Question: Here's my situation. So far i know i can create resource dictionary to define custom styles such as tab control. And i'd like to use there styles in the main window. The problem is where to define events such as button click for buttons in styles? To say I want to do 'Visibility="Binding {Button A's click}"'?
'''
<Window x:Class="test_tabControl3.MainWindow"
xmlns="http://schemas.microsoft.com/winfx/2006/xaml/presentation"
xmlns:x="http://schemas.microsoft.com/winfx/2006/xaml"
Title="MainWindow" Height="350" Width="525">
<DockPanel LastChildFill="True">
<Grid DockPanel.Dock="Bottom">
<Grid.ColumnDefinitions>
<ColumnDefinition Width="Auto"/>
<ColumnDefinition Width="*"/>
</Grid.ColumnDefinitions>
<TextBlock Text="Zoom:"
VerticalAlignment="Center"
Margin="5"/>
<!-- Allows to zoom the TabControl (see the ScaleTransform defined on the TC) -->
<Slider x:Name="uiScaleSlider"
Grid.Column="1"
ToolTip="Drag the slider to change the zoom-level ..."
SmallChange="0.1"
LargeChange="1"
Minimum="1"
Maximum="10"
Value="2"
Margin="5"/>
</Grid>
<Grid x:Name="Layer1" Visibility="Binding {Button A's click}">
<TabControl x:Name="tc" Margin="5" SelectedIndex="0" Style="{StaticResource FirstTab}" Visibility="Visible">
<TabControl.LayoutTransform>
<!-- Allows to zoom the control's content using the slider -->
<ScaleTransform CenterX="0"
CenterY="0"
ScaleX="{Binding ElementName=uiScaleSlider,Path=Value}"
ScaleY="{Binding ElementName=uiScaleSlider,Path=Value}"/>
</TabControl.LayoutTransform>
<TabItem Header="Tab 1" Style="{StaticResource FirstTabItem}">
<Canvas Background="AliceBlue"/>
</TabItem>
<TabItem Header="Tab 2" Style="{StaticResource FirstTabItem}">
<Canvas Background="Lavender"/>
</TabItem>
<TabItem Header="Tab 3" IsEnabled="False" Style="{StaticResource FirstTabItem}"
ToolTip="I'm disabled.">
<Canvas Background="PaleGreen"/>
</TabItem>
</TabControl>
</Grid>
</DockPanel>
</Window>
'''

The TabControl is defined in a resource dictionary
'''
<Style TargetType="{x:Type TabControl}" x:Key="FirstTab">
<Setter Property="SnapsToDevicePixels" Value="true"/>
<Setter Property="Template">
<Setter.Value>
<ControlTemplate TargetType="TabControl">
<Grid>
<Grid.RowDefinitions>
<RowDefinition Height="Auto"/>
<RowDefinition Height="*"/>
</Grid.RowDefinitions>
<Grid>
<Grid.ColumnDefinitions>
<ColumnDefinition Width="*"></ColumnDefinition>
<ColumnDefinition Width="Auto"></ColumnDefinition>
</Grid.ColumnDefinitions>
<Border Background="AliceBlue"
Padding="{StaticResource TabItemPanel_Padding}">
<!-- This is the area in which TabItems (the strips) will be drawn. -->
<TabPanel IsItemsHost="True"/>
</Border>
<Button Grid.Column="1">A</Button>
</Grid>
<Border BorderThickness="1,0,1,1"
....
'''
Some more questions about Style Templates.
I know I need to define 'ContentPresenter ContentSource' to render the property in templates.
Below I have two styles first for TabControl and second for Tabitem.
In the TabItem style,i have 'ContentSource="Header"'under which 'Header' is a property of tabItem, while In the TabControl style 'ContentSource="SelectedContent"'. So i wanna know why it can not be 'ContentSource="Content"' under which 'Content' is a property of tabItem defined in tabItem control.
'''
<Style TargetType="{x:Type TabControl}">
<Setter Property="Template">
....
<ContentPresenter ContentSource="SelectedContent" Margin="0"/>
</Setter>
</Style>
<Style TargetType="{x:Type TabItem}" >
<Setter Property="Header"
Value="{Binding Header}" />
<Setter Property="Content"
Value="{Binding Content}" />
<Setter Property="Template">
<Setter.Value>
<ControlTemplate TargetType="TabItem">
<Grid Height="35" VerticalAlignment="Bottom">
<Border Name="Border"
Background="{StaticResource TabItem_BackgroundBrush_Unselected}"
BorderBrush="{StaticResource TabItem_BorderBrush_Selected}"
Margin="{StaticResource TabItemMargin_Base}"
BorderThickness="2,1,1,0"
CornerRadius="3,3,0,0"
>
<Grid>
<Grid.ColumnDefinitions>
<!-- Text / TabItem's Caption -->
<ColumnDefinition/>
<!-- Close button -->
<ColumnDefinition/>
</Grid.ColumnDefinitions>
<ContentPresenter x:Name="ContentSite"
VerticalAlignment="Center"
HorizontalAlignment="Center"
ContentSource="Header"
Margin="7,2,12,2"
RecognizesAccessKey="True">
</ContentPresenter>
'''
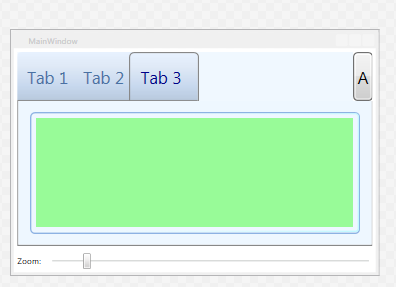
Answer: here is a complete example for how to use commands, also this example demonstrates how to use view model to populate the tab controls too.
this will give you a start on building mvvm based applications
xaml
'''
<Grid xmlns:l="clr-namespace:CSharpWPF">
<Grid.DataContext>
<l:ViewModel />
</Grid.DataContext>
<TabControl ItemsSource="{Binding TabItems}"
SelectedItem="{Binding CurrentItem}"
x:Name="tabControl">
<TabControl.Resources>
<Style TargetType="TabItem">
<Setter Property="Header"
Value="{Binding Header}" />
<Setter Property="Content"
Value="{Binding Content}" />
</Style>
</TabControl.Resources>
</TabControl>
<Button Content="X"
IsEnabled="{Binding HasItems,ElementName=tabControl}"
Command="{Binding CloseTab}"
CommandParameter="{Binding SelectedItem,ElementName=tabControl}"
HorizontalAlignment="Right"
VerticalAlignment="Top" />
</Grid>
'''
I keep the example small, you may however apply any style you want, all you need is to locate the appropriate binding path.
code
'''
using System;
using System.Collections.ObjectModel;
using System.ComponentModel;
using System.Windows.Input;
namespace CSharpWPF
{
class ViewModel : INotifyPropertyChanged
{
public ViewModel()
{
TabItems = new ObservableCollection<TabData>();
//dummy data
TabItems.Add(new TabData() { Header = "Tab 1", Content = "Tab content 1" });
TabItems.Add(new TabData() { Header = "Tab 2", Content = "Tab content 2" });
TabItems.Add(new TabData() { Header = "Tab 3", Content = "Tab content 3" });
TabItems.Add(new TabData() { Header = "Tab 4", Content = "Tab content 4" });
TabItems.Add(new TabData() { Header = "Tab 5", Content = "Tab content 5" });
CurrentItem = TabItems[3];
CloseTab = new SimpleCommand(OnCloseTab);
}
public ObservableCollection<TabData> TabItems { get; private set; }
private TabData _currentItem;
public TabData CurrentItem
{
get { return _currentItem; }
set { _currentItem = value; }
}
public ICommand CloseTab { get; private set; }
private void OnCloseTab(object obj)
{
TabData tab = obj as TabData;
if (tab != null && TabItems.Contains(tab))
{
TabItems.Remove(tab);
}
}
public event PropertyChangedEventHandler PropertyChanged;
private void RaisePropertyChanged(string propertyName)
{
PropertyChangedEventHandler handler = PropertyChanged;
if (handler != null)
handler(this, new PropertyChangedEventArgs(propertyName));
}
}
class TabData
{
public string Header { get; set; }
public object Content { get; set; }
}
class SimpleCommand : ICommand
{
Action<object> action;
public SimpleCommand(Action<object> action)
{
this.action = action;
}
public bool CanExecute(object parameter)
{
return true;
}
public event EventHandler CanExecuteChanged;
public void Execute(object parameter)
{
action(parameter);
}
}
}
'''
give this a try in a new test project and share your feedback
---
after looking at the sample you've sent I must say that you've done a nice job. you are almost there, you just missed a trivial thing
the command on the button is working in the example code because the button's DataContext is same where the command is located, but when you place the button on the tab itself the data context is changed to the TabData which does not have that command
so you need to find the appropriate datacontext which is on the tabitem's parent tab control, you can use RelativeSource with FindAncestor to find the appropriate control and bind to the DataContext's CloseTab property which is the desired command
example
'''
Command="{Binding DataContext.CloseTab,RelativeSource={RelativeSource FindAncestor,AncestorType=TabControl}}"
'''
also to figure out this kind of issue keep an eye on the Output window, I found this when I debug your code
> System.Windows.Data Error: 40 : BindingExpression path error: 'CloseTab' property not found on 'object' ''TabData' (HashCode=37561097)'. BindingExpression:Path=CloseTab; DataItem='TabData' (HashCode=37561097); target element is 'Button' (Name=''); target property is 'Command' (type 'ICommand')
this tell me that the binding is attempting to resolve the CloseTab property on an instance of TabData class
---
for you second question you can simply refer to <URL> it has one of the clear answer on the same